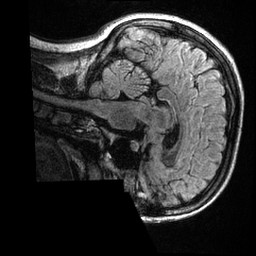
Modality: T2w
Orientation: sagittal
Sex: female
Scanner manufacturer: ge
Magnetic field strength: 3 T
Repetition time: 6 s
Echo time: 0.1265 s